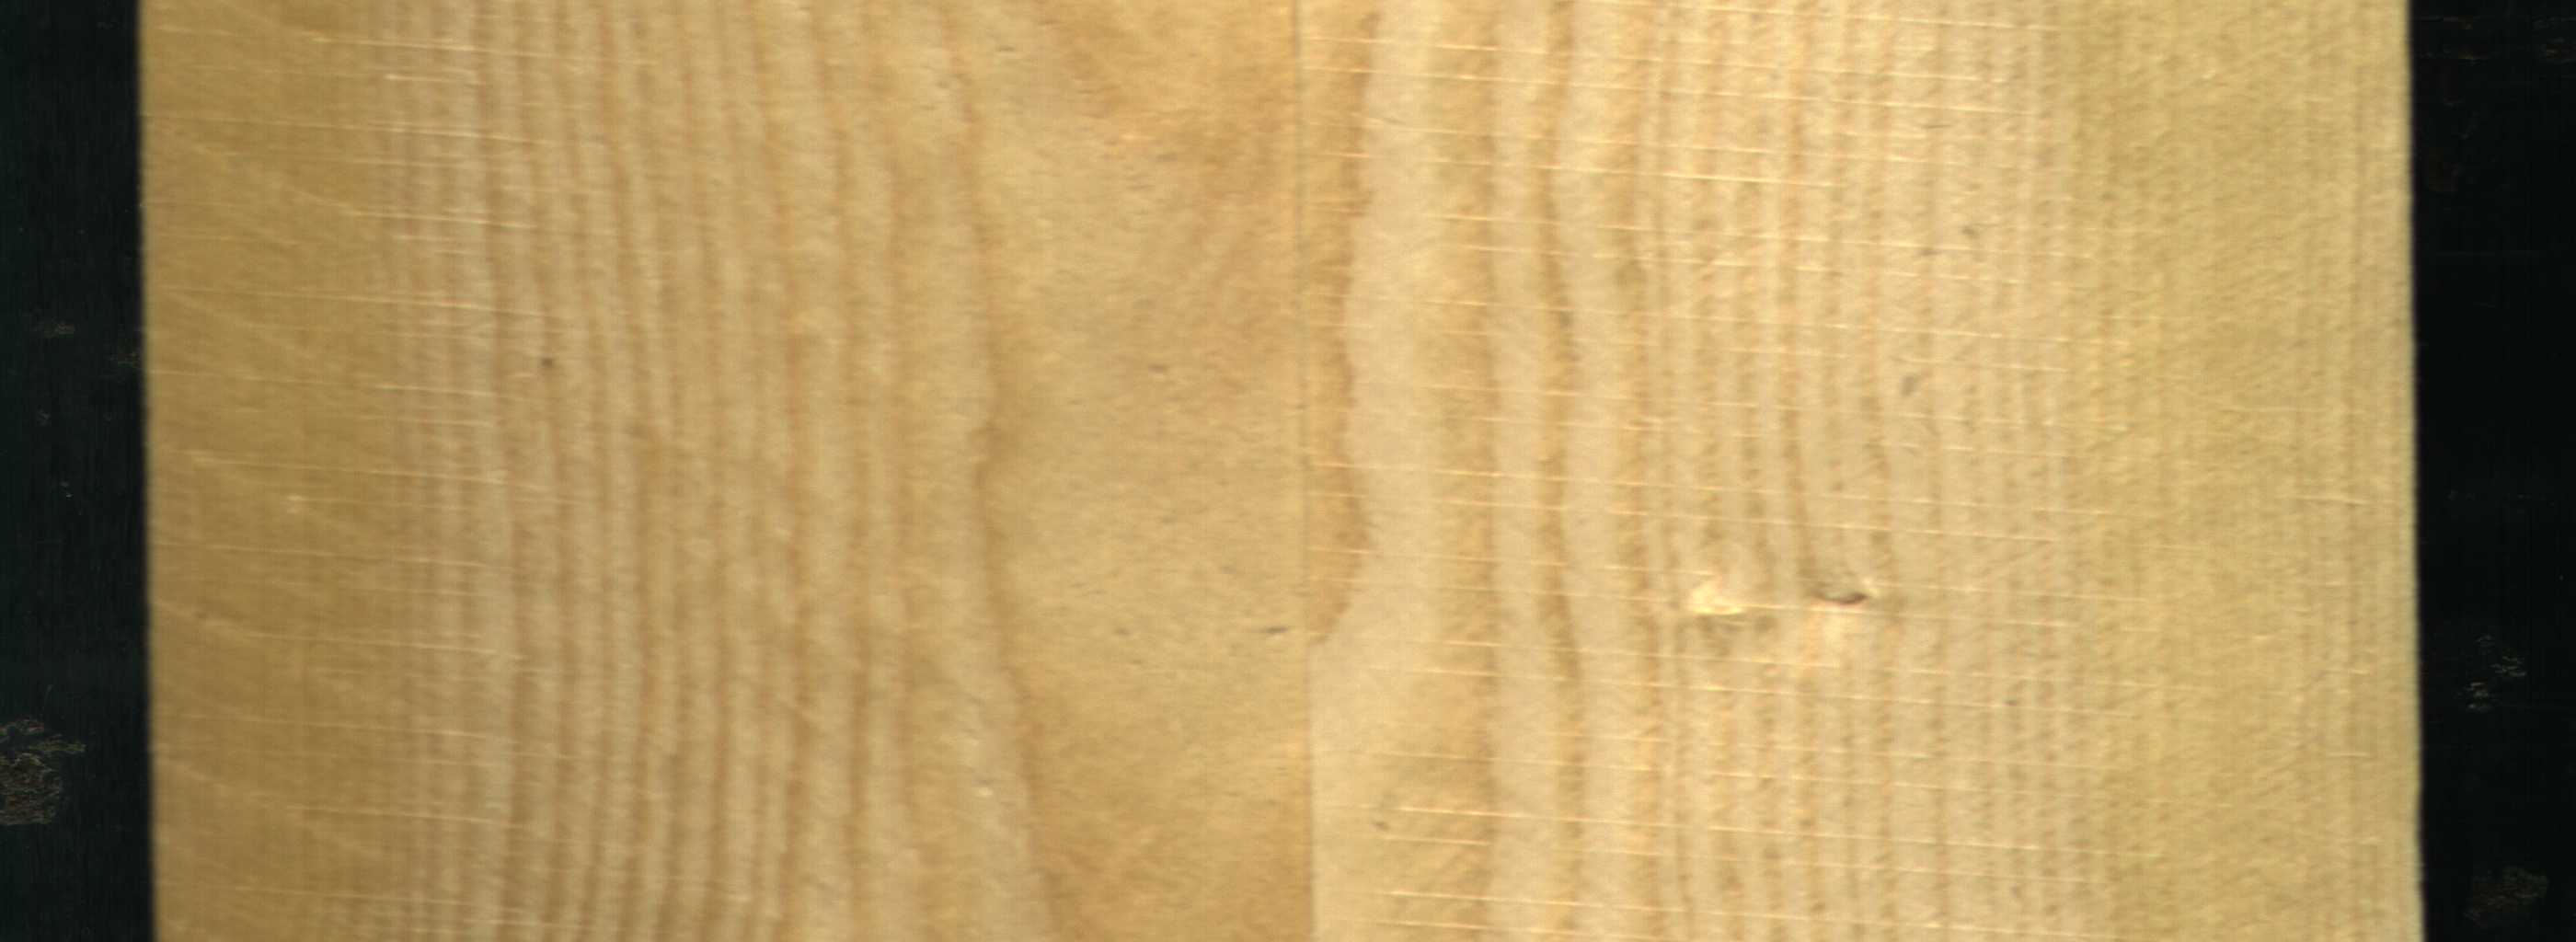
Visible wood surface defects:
Live_Knot